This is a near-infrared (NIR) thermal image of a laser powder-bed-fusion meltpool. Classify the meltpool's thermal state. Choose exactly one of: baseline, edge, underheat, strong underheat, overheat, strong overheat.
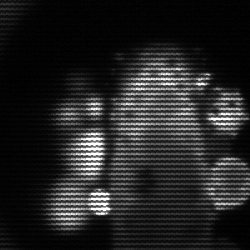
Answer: strong underheat